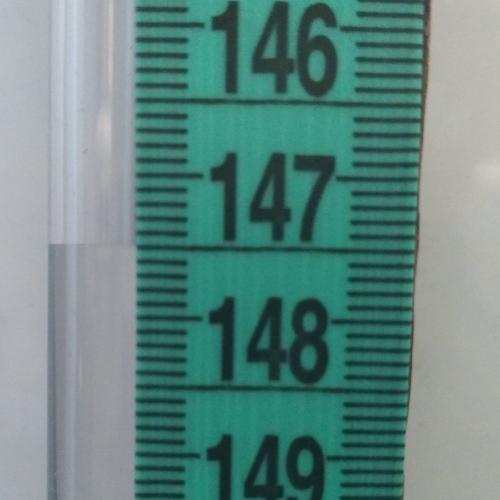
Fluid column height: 147.5 cm